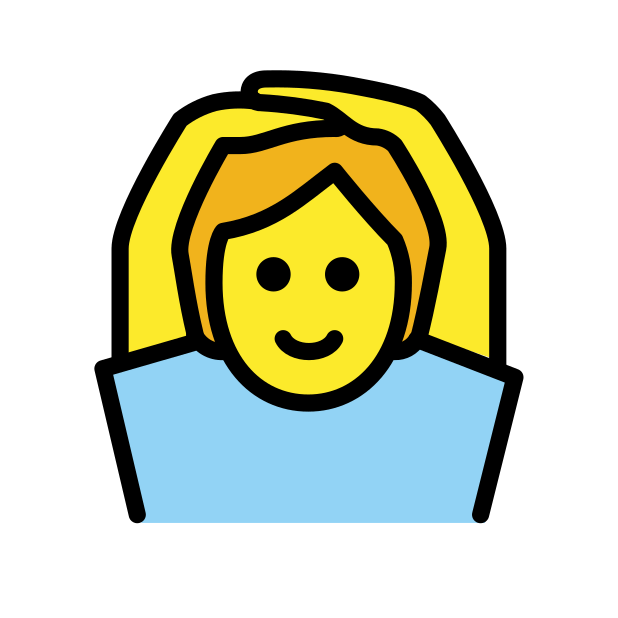
person gesturing OK